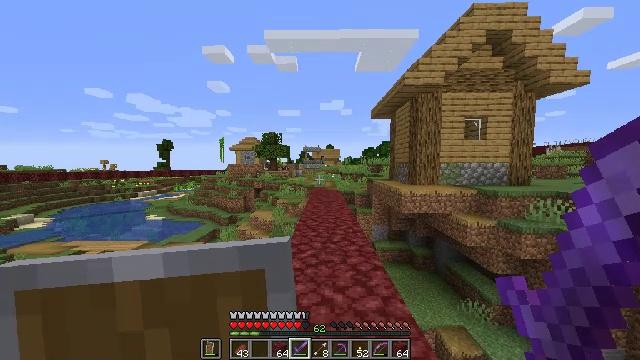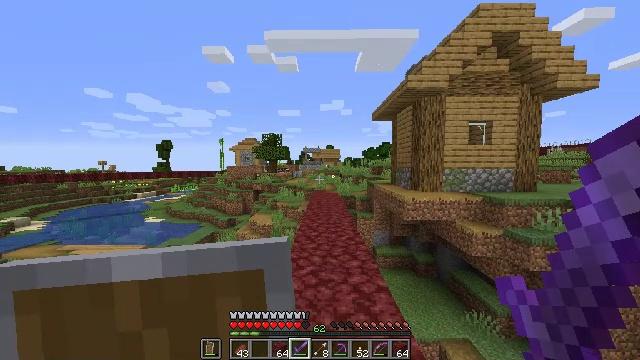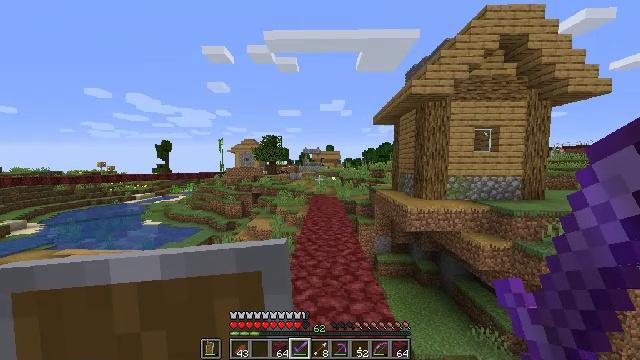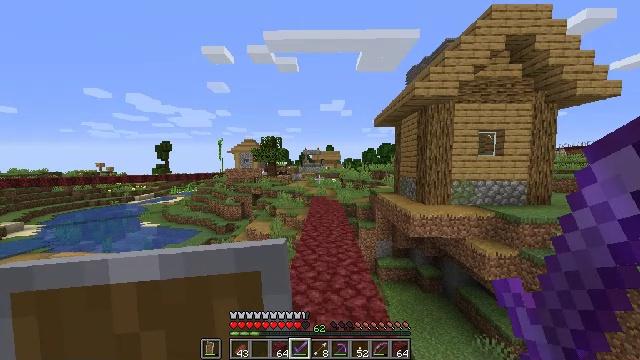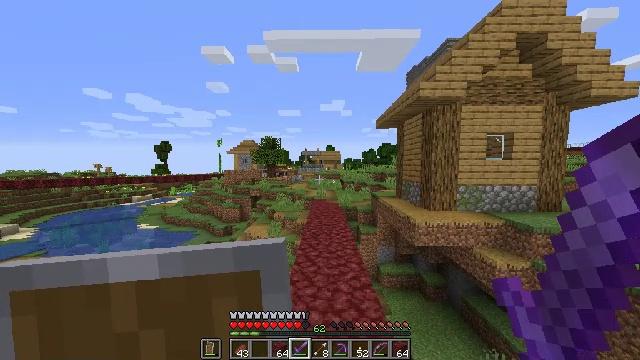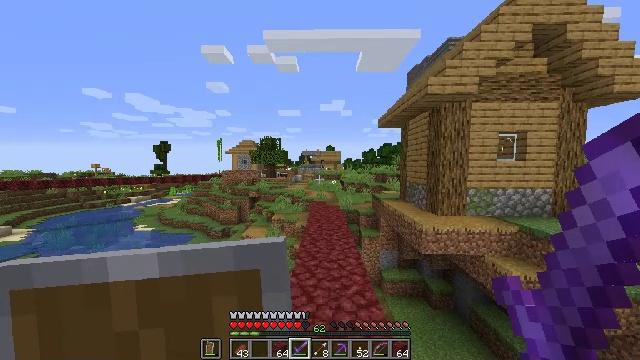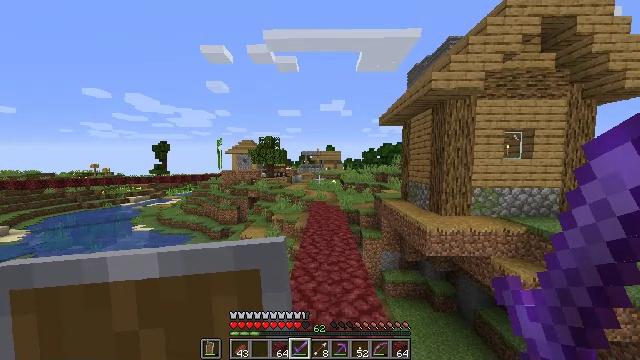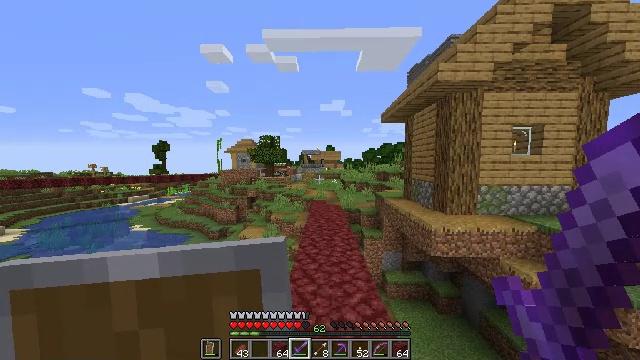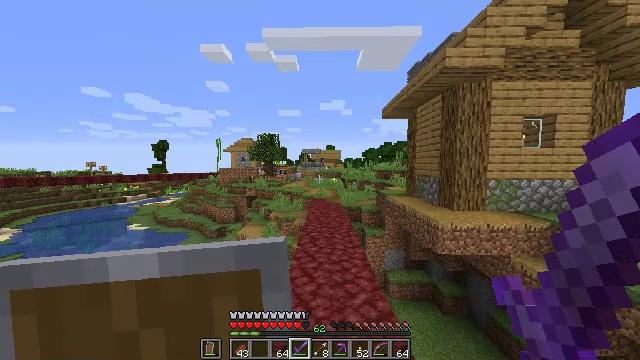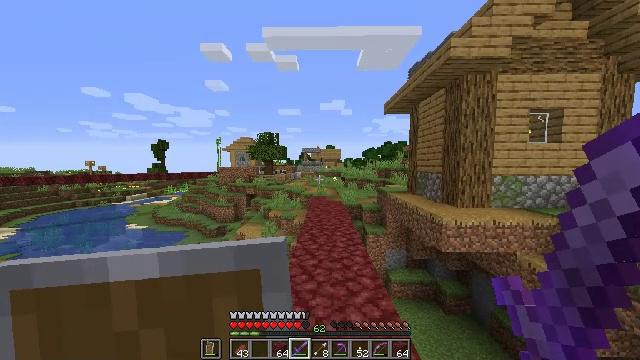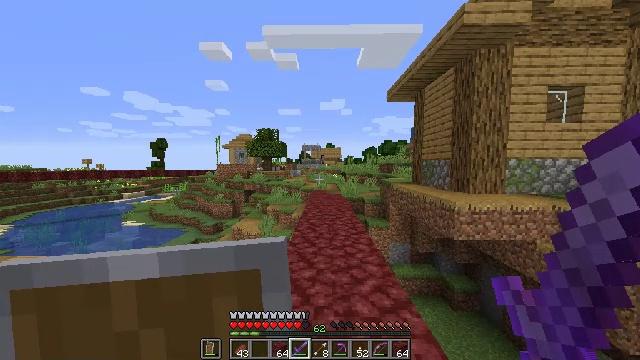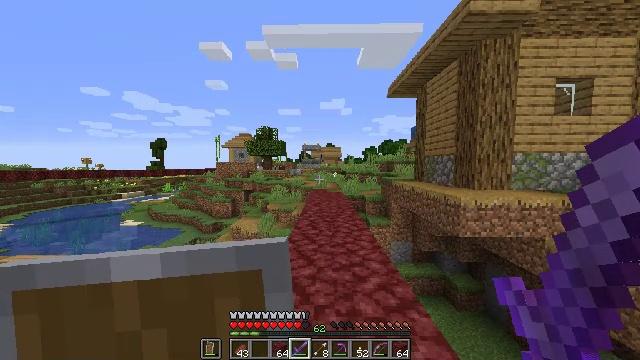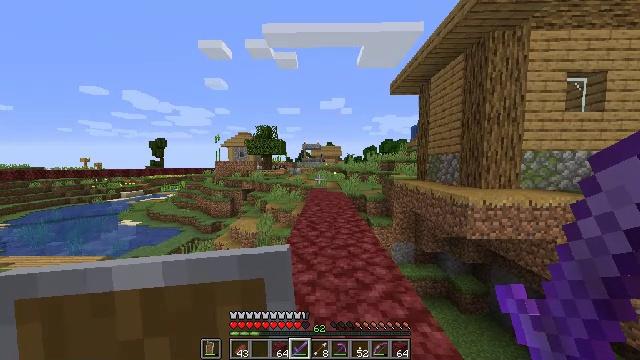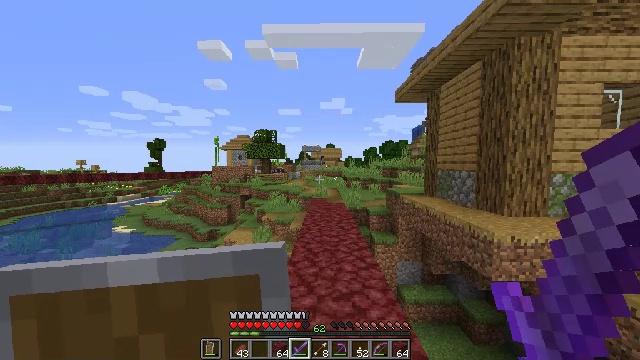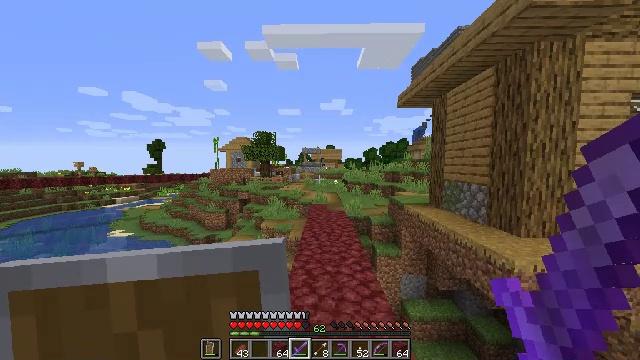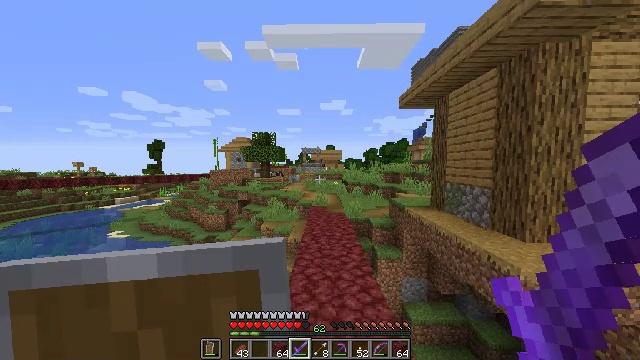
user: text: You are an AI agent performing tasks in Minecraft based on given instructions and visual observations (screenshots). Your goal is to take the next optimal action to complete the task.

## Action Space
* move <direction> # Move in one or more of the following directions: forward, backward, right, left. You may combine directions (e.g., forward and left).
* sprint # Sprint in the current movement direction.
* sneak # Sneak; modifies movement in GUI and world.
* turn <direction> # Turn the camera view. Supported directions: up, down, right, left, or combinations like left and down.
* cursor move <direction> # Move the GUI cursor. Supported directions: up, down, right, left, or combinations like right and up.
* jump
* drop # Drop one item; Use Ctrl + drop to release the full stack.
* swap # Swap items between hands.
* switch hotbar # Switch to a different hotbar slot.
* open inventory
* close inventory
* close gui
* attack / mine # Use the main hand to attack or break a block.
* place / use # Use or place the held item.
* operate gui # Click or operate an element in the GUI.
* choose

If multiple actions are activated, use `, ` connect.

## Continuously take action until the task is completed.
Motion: motion action
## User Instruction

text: Use a pickaxe to gather the ender chest.
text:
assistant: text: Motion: move forward, jump
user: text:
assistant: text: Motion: move forward, jump
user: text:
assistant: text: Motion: move forward, jump
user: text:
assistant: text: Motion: move forward, jump
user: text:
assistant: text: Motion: move forward, jump
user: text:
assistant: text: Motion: move forward, jump
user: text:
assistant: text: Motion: move forward, jump
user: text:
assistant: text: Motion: move forward, jump
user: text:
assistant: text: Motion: move forward, jump
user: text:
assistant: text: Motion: move forward, jump
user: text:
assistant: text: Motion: move forward, jump
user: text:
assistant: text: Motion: move forward, jump
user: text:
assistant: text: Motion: move forward, jump
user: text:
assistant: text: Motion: move forward, jump
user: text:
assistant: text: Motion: move forward, jump
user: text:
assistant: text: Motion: move forward, jump
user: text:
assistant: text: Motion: move forward, jump
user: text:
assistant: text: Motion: move forward, jump
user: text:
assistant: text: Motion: move forward, jump
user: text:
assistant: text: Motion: move forward, jump
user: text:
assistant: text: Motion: move forward, jump
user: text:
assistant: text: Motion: move forward, jump
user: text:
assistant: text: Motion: move forward, jump
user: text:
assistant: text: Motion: move forward, jump
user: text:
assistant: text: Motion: move forward, jump
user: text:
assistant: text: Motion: move forward, jump
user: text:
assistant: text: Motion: move forward, jump
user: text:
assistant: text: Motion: move forward, jump
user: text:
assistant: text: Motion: move forward, jump
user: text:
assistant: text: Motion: move forward, jump